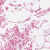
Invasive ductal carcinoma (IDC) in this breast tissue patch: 0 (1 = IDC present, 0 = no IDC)